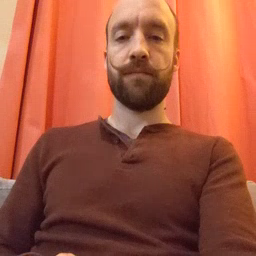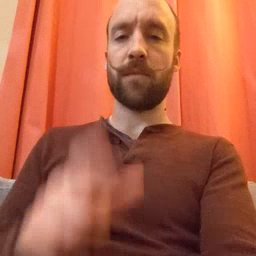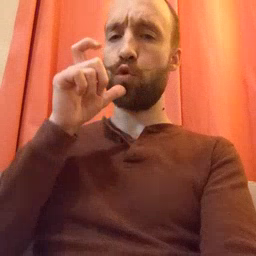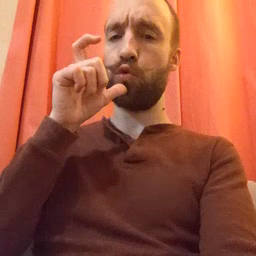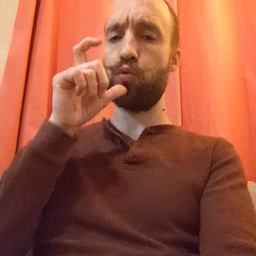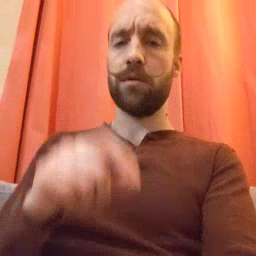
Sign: who